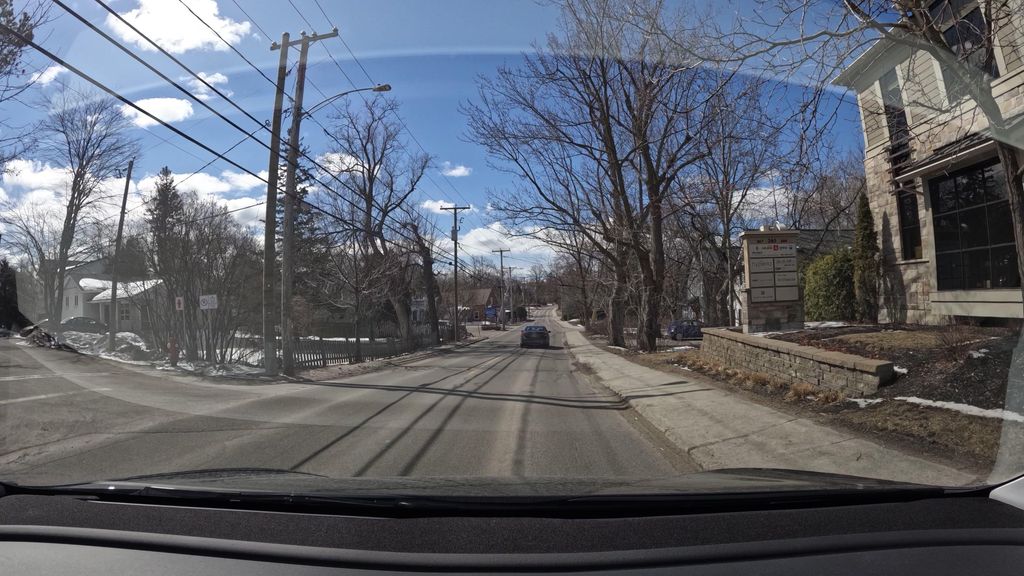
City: montreal